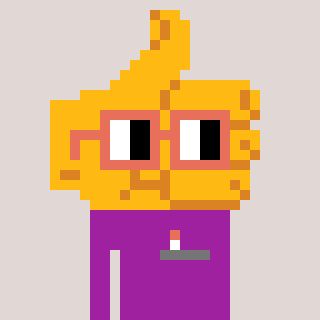
a pixel art character with square orange glasses, a thumbsup-shaped head and a magenta-colored body on a warm background